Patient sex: M
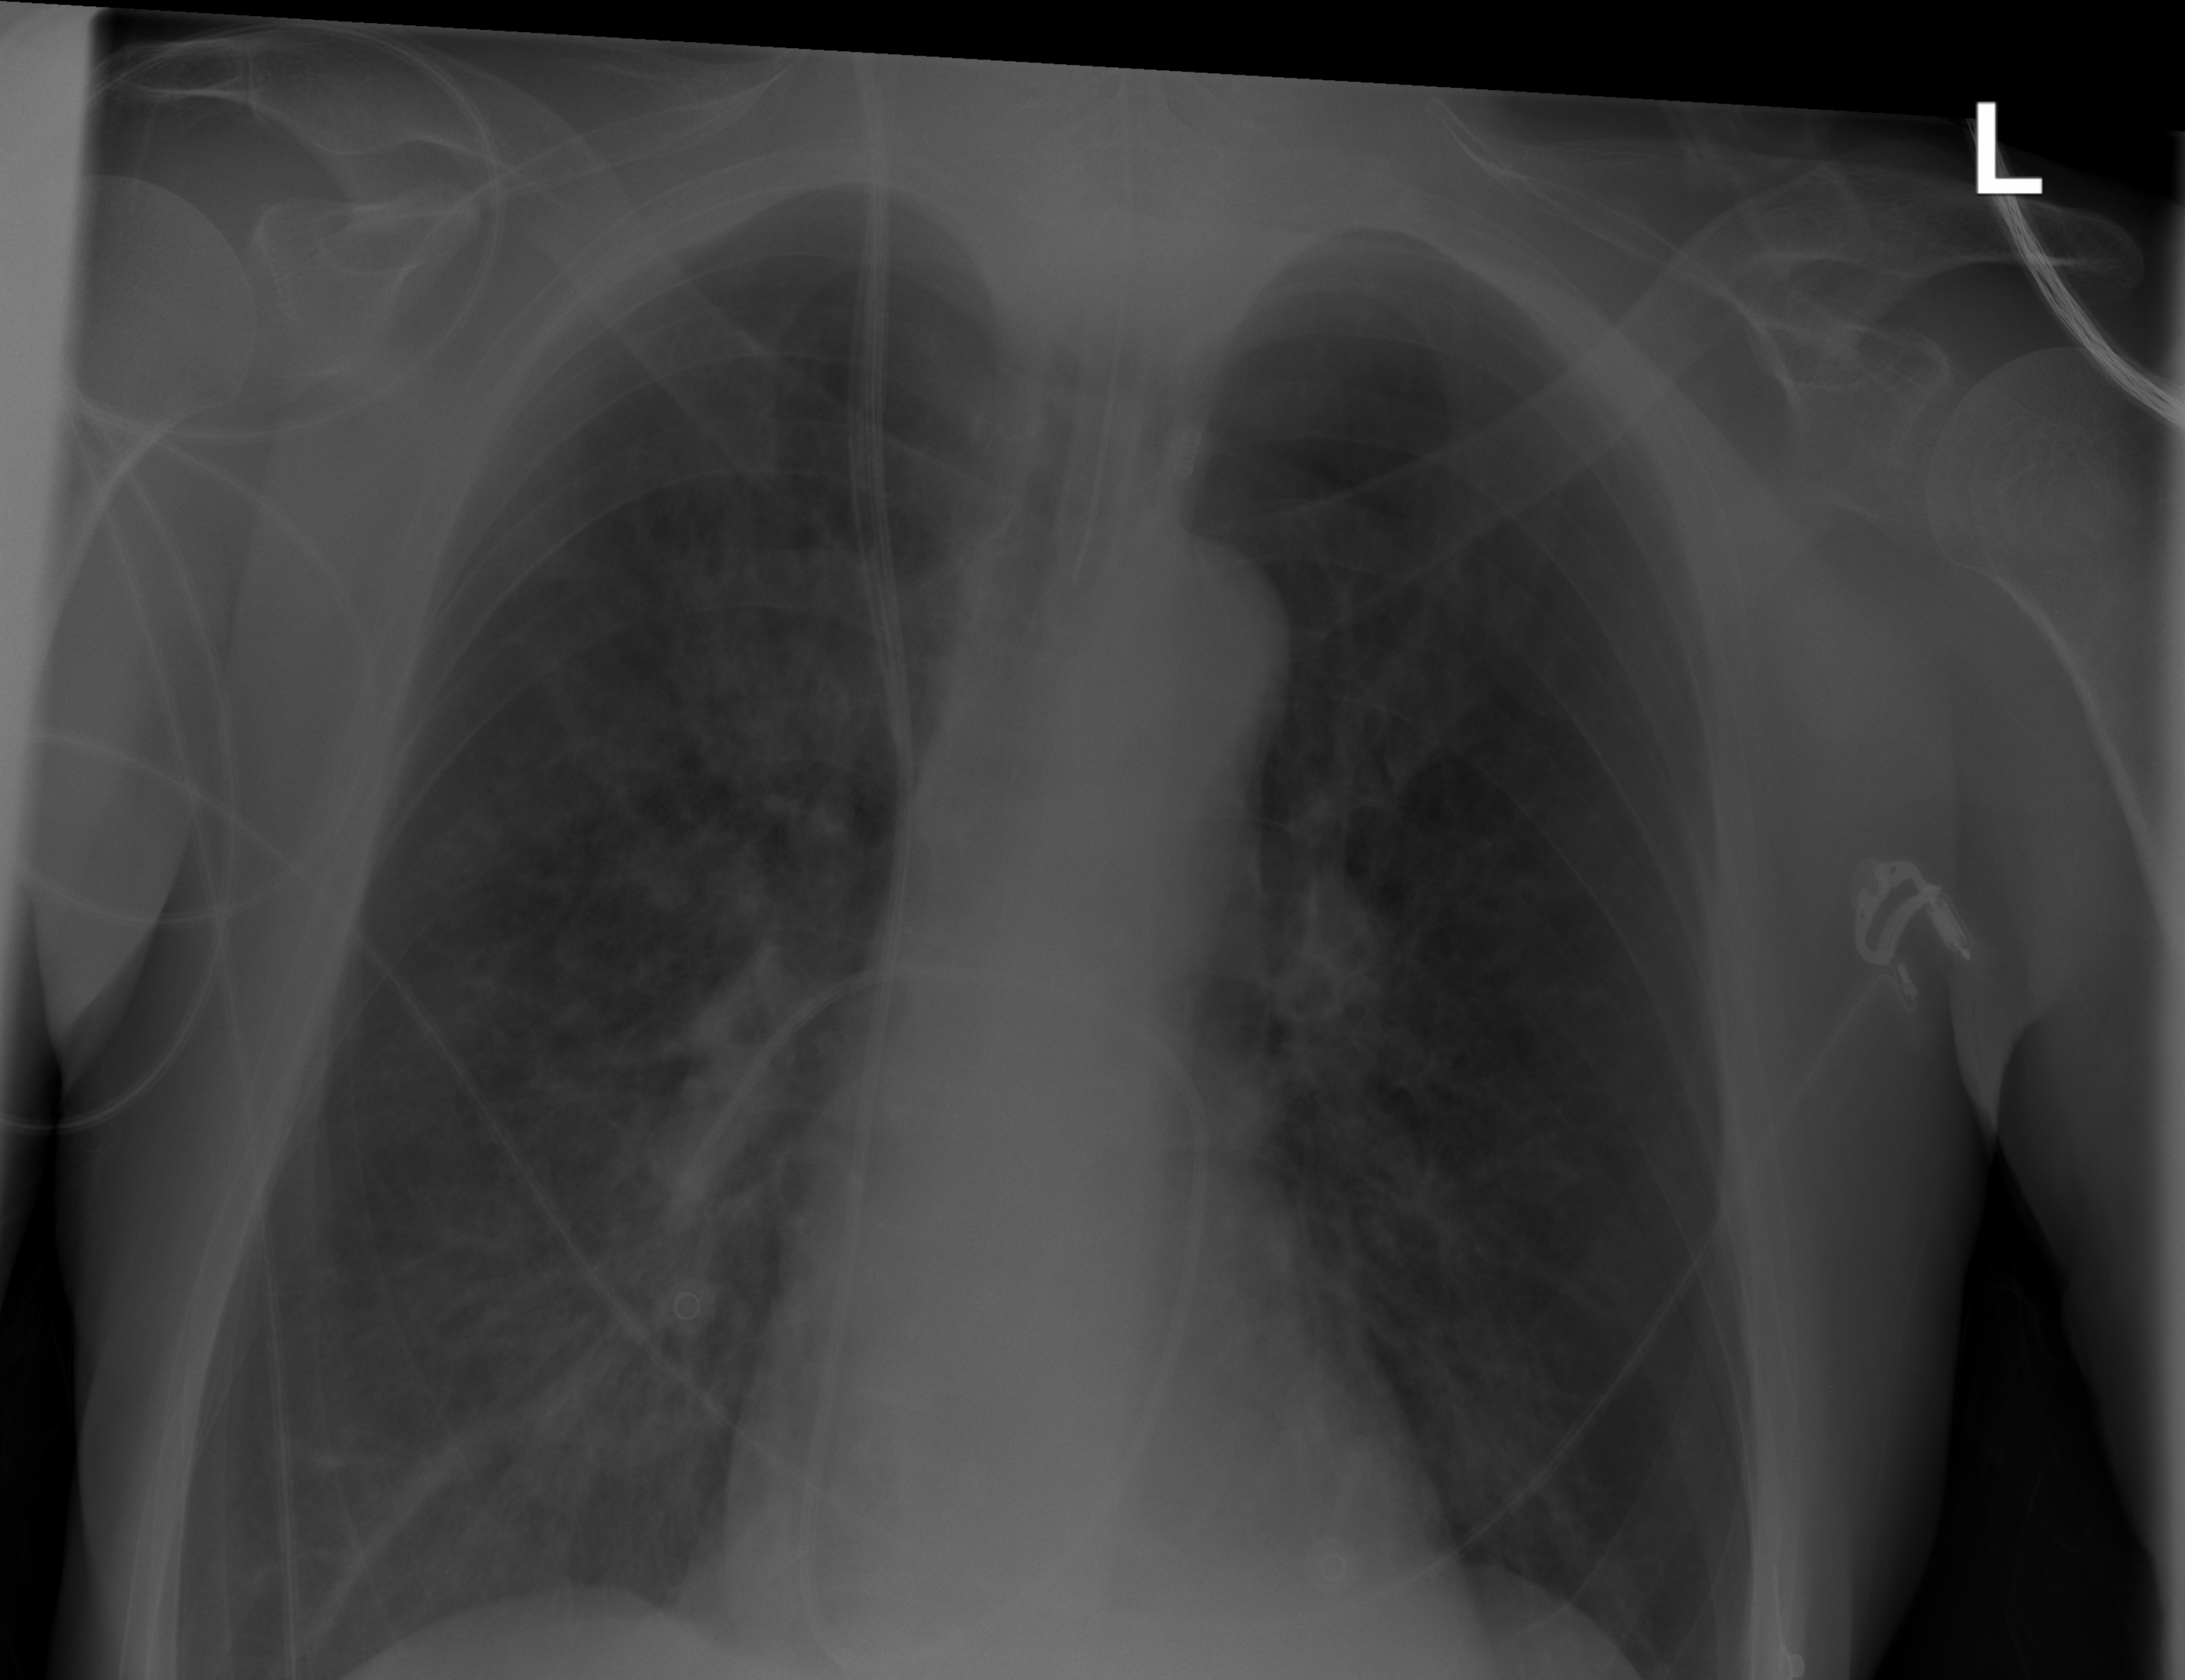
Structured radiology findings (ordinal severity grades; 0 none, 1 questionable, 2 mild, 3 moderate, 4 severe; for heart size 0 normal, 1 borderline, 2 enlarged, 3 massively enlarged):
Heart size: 0
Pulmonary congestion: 2
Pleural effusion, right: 0
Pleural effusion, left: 0
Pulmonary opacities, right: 3
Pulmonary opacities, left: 2
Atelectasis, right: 0
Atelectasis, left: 0